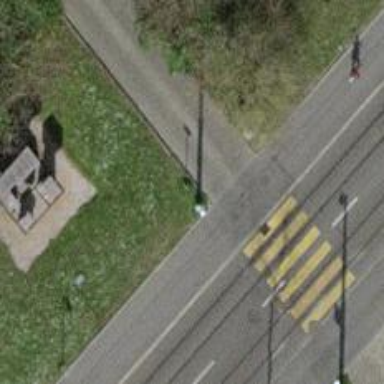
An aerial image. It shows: Service road with paving stones.